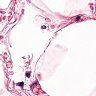
Metastatic tissue present: no